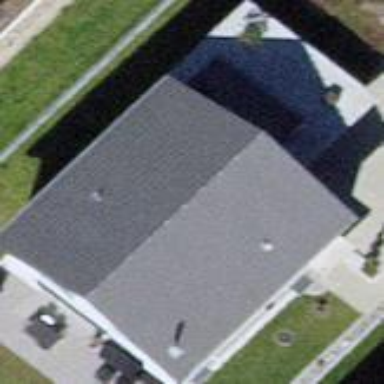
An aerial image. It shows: Detached building with gabled roof.